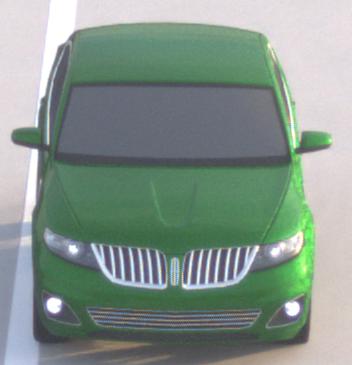
Make: Lincoln
Model: MKS
Detailed model: -
Model produced from: 2008
Model produced until: 2011
Doors: 4
Color: green
Road condition: dry road
Daytime: sunrise or sunset
Contrast: low contrast